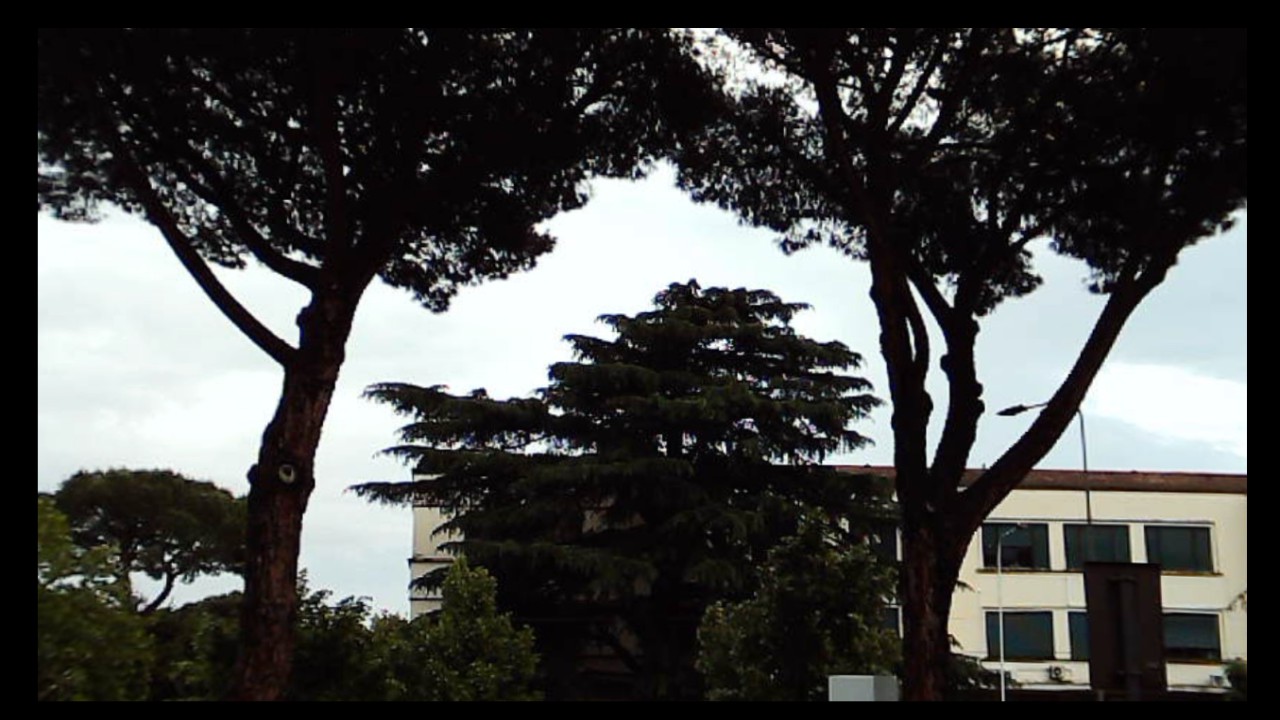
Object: DarwinFPV cineape20